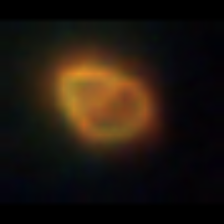
Taxon: NanoPlankton
Group: Other